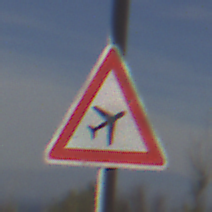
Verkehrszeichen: FlugbetriebLinks
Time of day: MorningAfternoon
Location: Outdoor (RoadRail)
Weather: PartlyCloudy
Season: NotSpecified
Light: Natural